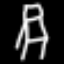
Label: chair